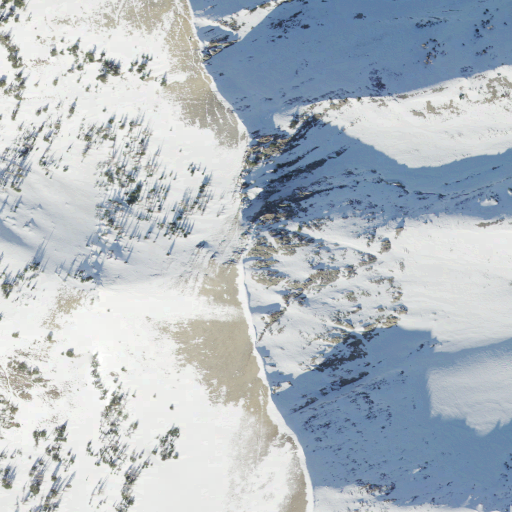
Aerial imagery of mountain in Utah named North Peak containing shrub, evergreen forest, grassland, and deciduous forest